The picture encodes a bearing's raw vibration samples as pixel intensities in a 2-D grid. Determine the bearing's health state. Answer with exactly one of: normal, inner_race, outer_race, ball.
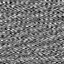
Answer: outer_race